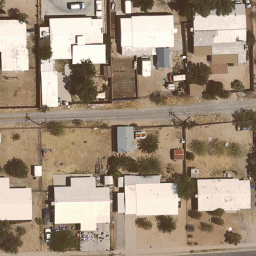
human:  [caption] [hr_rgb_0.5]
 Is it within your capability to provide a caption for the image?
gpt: It is a medium residential area .

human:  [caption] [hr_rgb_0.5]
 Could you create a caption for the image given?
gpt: Some houses arranged neatly in the medium residential area .

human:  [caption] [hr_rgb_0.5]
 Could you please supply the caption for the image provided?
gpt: A medium residential area with houses arranged neatly .

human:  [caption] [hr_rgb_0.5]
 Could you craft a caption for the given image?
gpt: A medium residential area with a road goes through this area .

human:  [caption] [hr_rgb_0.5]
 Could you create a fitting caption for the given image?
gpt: This is a medium residential area with a road goes through this area .